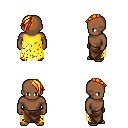
a pixel art fantasy rpg character, male body template, human, dark skin, yellow tattered cape, robe skirt, light blonde long mohawk hairstyle, four views (front, back, left, right), 2x2 character sprite sheet, small pixel art, hard edges, no anti-aliasing